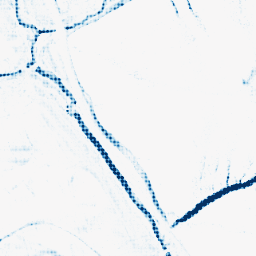
Category: morphological
Decomposition family: morphological_rect
Decomposition parameters: operation: closing
width: 5
height: 10
Upsampling method: sinc_blackman
Upsampling parameters: scale: 8
kernel_size: 8
Upsampling scale: 8